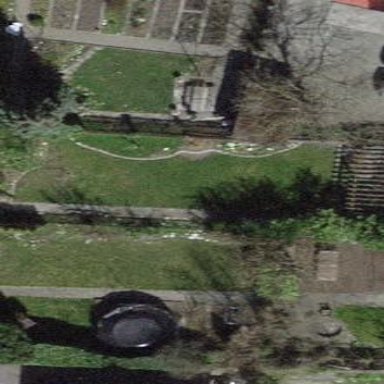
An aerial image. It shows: Residential garden.